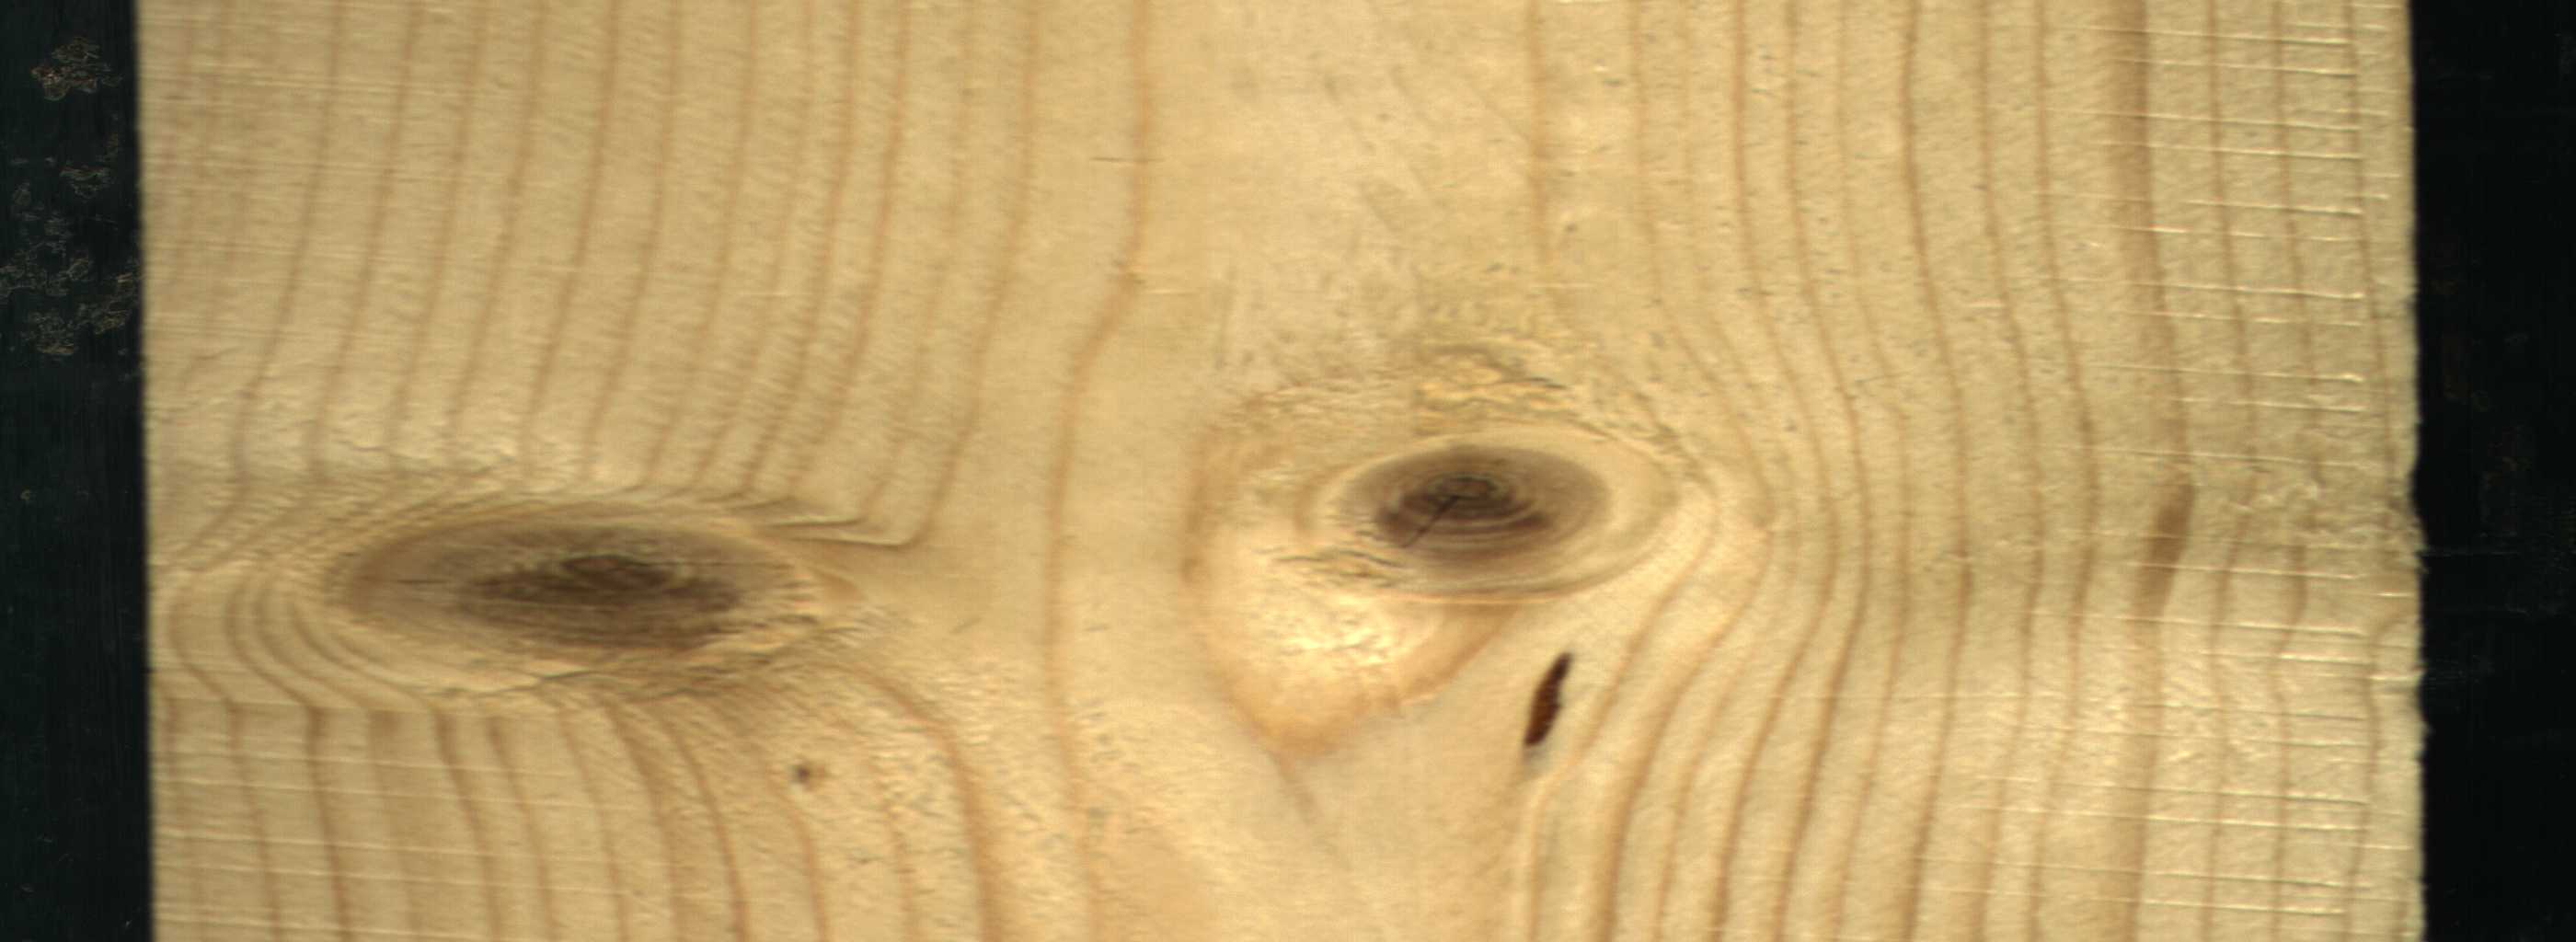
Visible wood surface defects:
resin
knot_with_crack
Live_Knot